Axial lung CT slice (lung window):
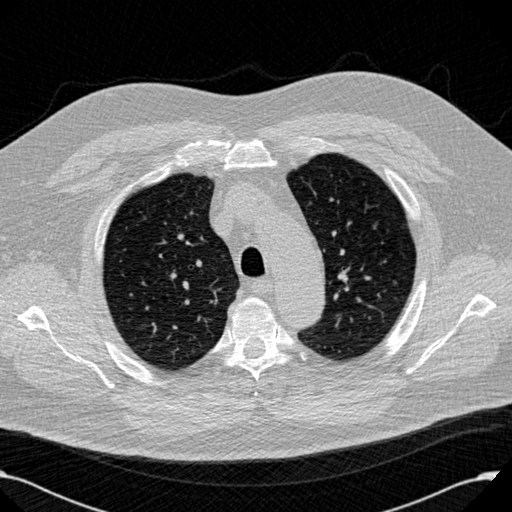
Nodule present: no